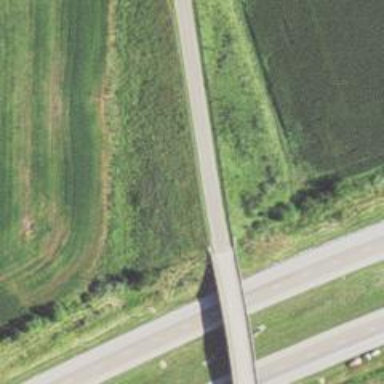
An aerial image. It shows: Unclassified road on bridge.